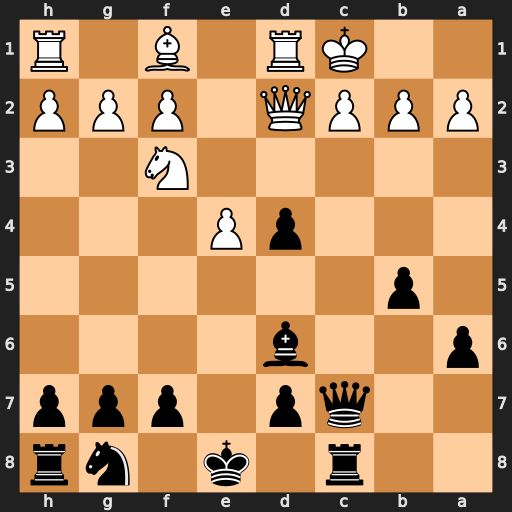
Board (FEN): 2r1k1nr/2qp1ppp/p2b4/1p6/3pP3/5N2/PPPQ1PPP/2KR1B1R
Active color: b
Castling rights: k
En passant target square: -
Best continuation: Bf4 Kb1 Bxd2